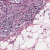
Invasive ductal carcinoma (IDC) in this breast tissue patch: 0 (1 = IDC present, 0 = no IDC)